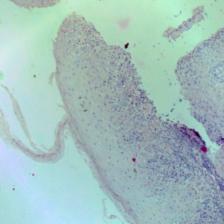
Diagnosis: Normal